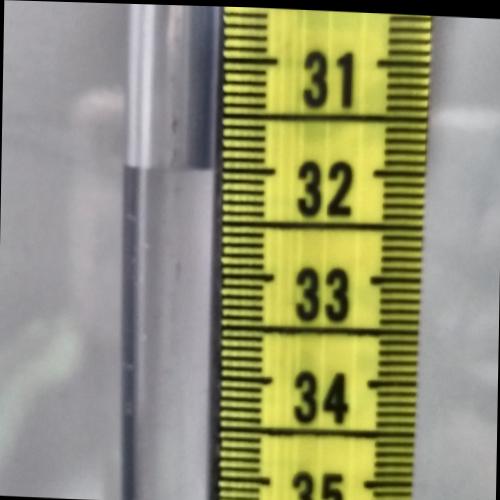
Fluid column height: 32.0 cm